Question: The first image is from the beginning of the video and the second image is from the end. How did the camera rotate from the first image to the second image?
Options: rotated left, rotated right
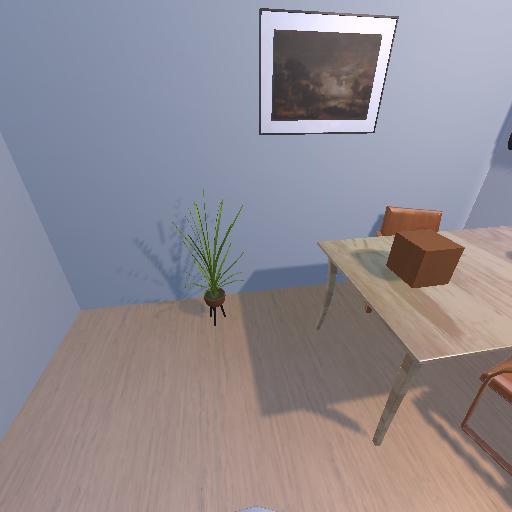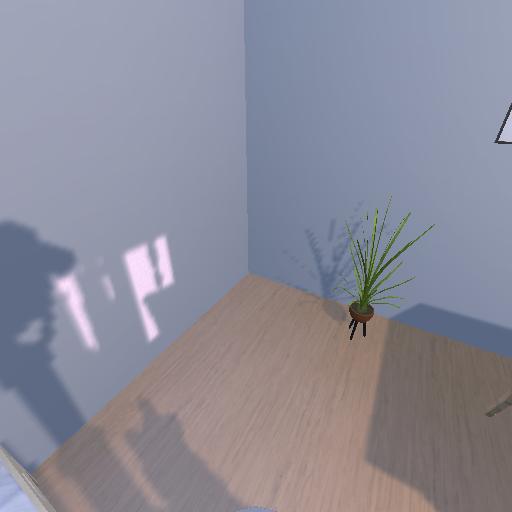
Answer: rotated left